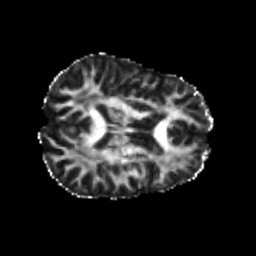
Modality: FA
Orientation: axial
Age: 24
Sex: female
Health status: healthy
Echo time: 0.074 s